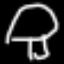
Label: mushroom